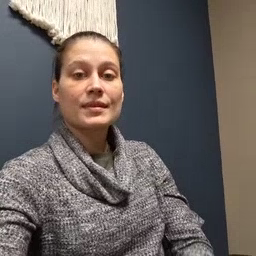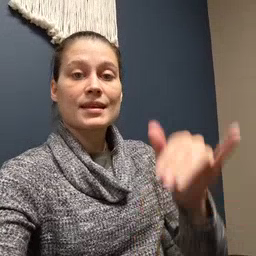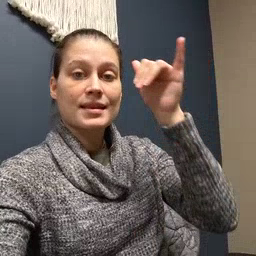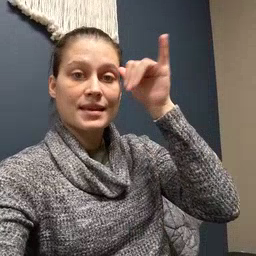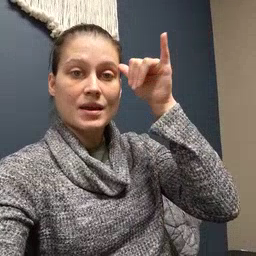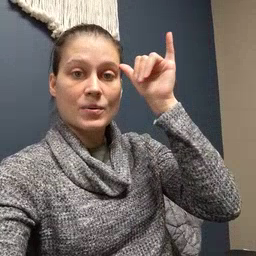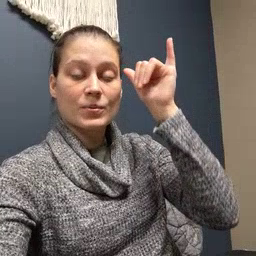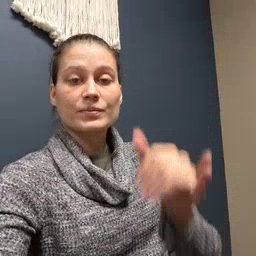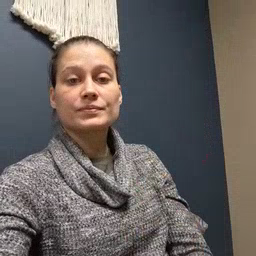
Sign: cow